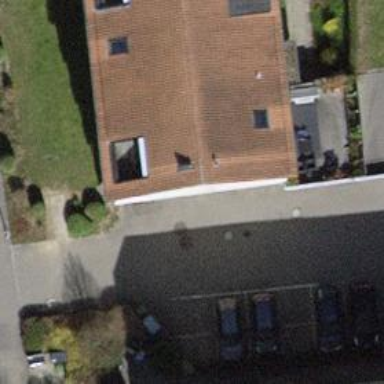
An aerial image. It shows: Building with tile roof.